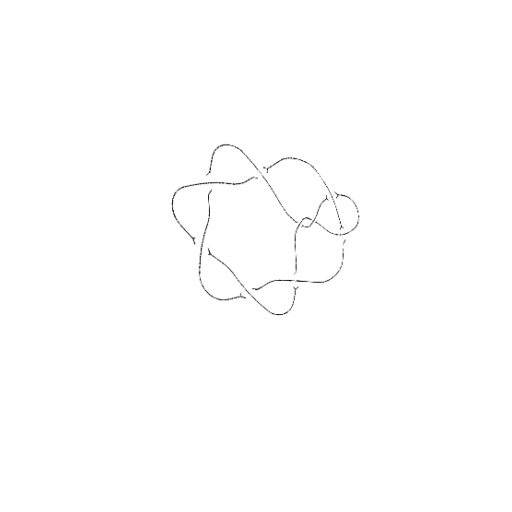
Crossing number: 9